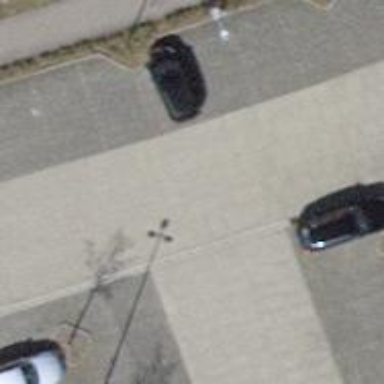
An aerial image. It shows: Asphalt parking aisle designated as service road.